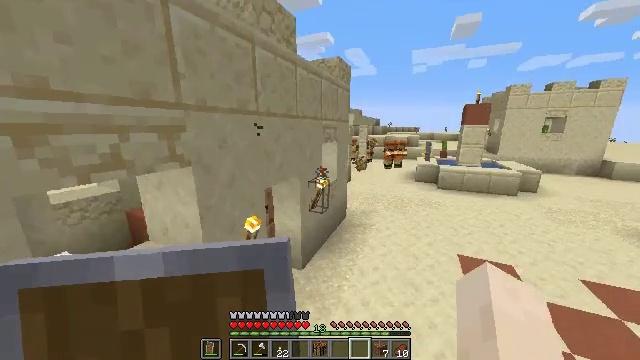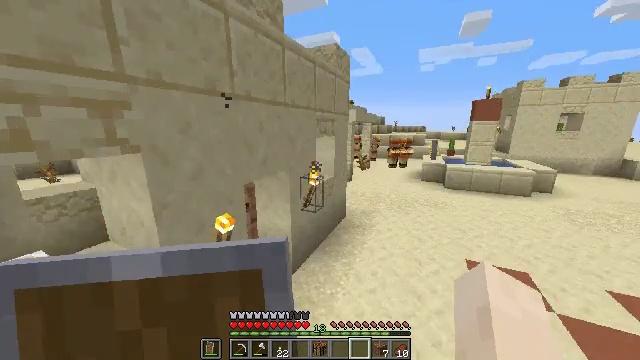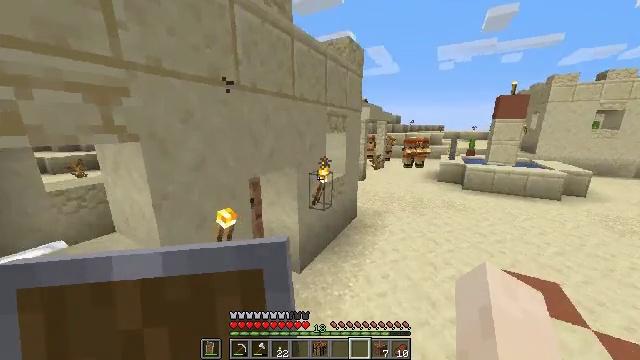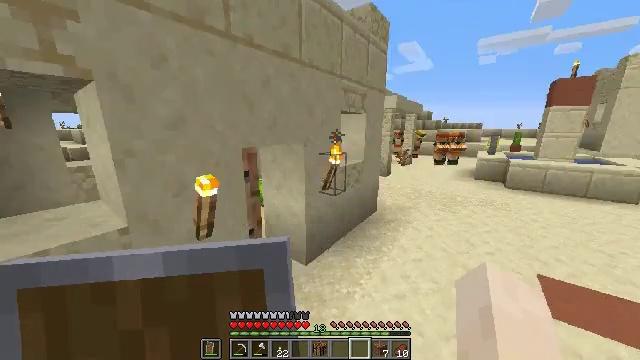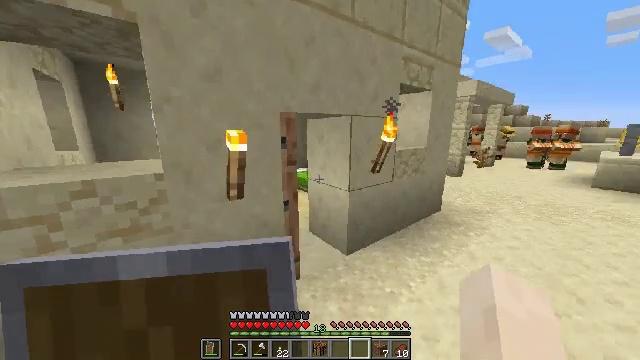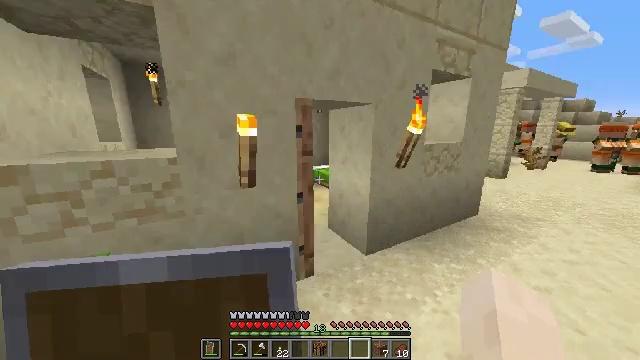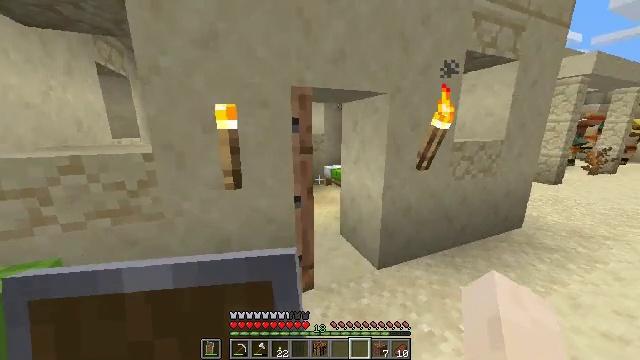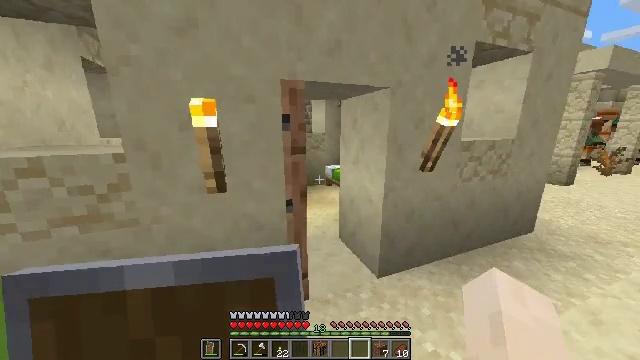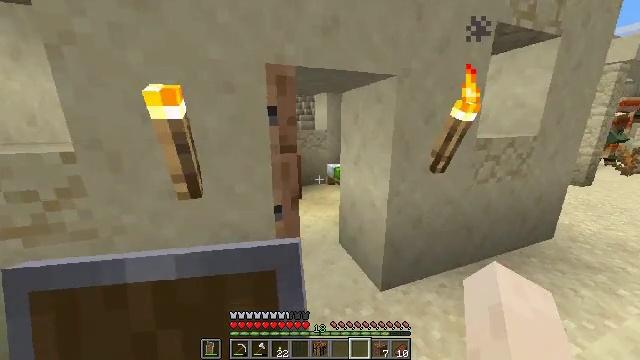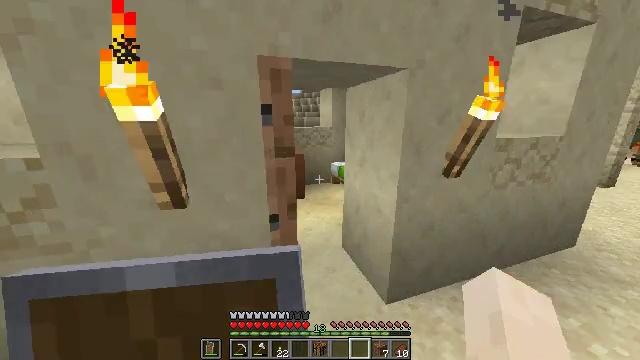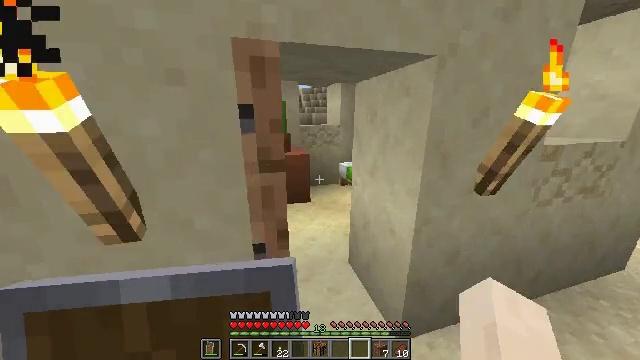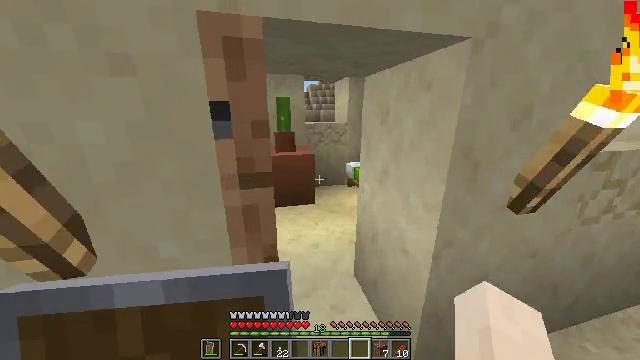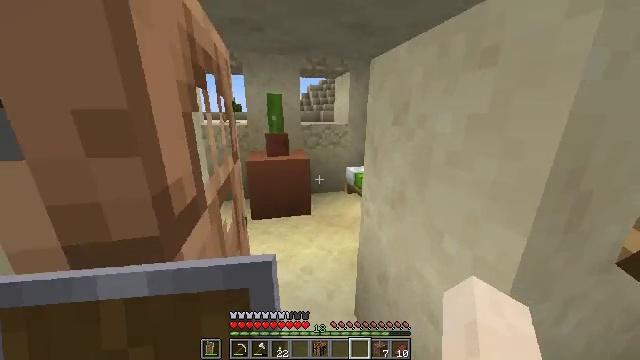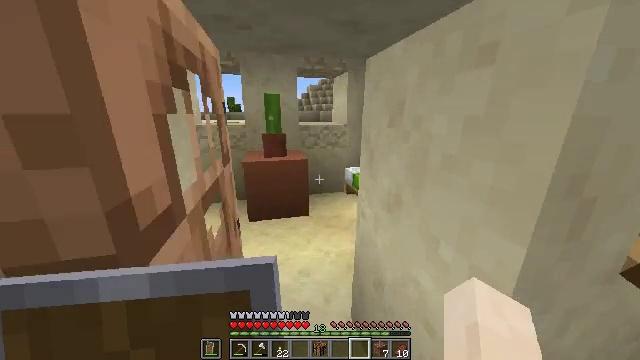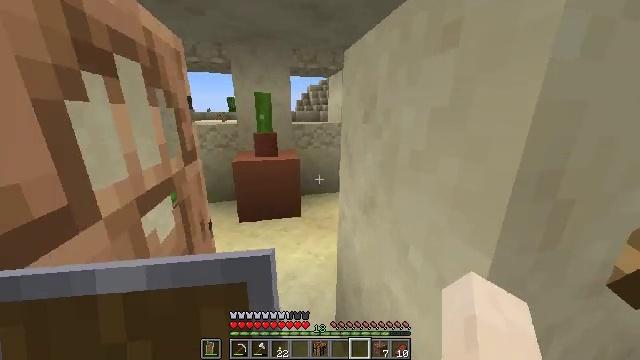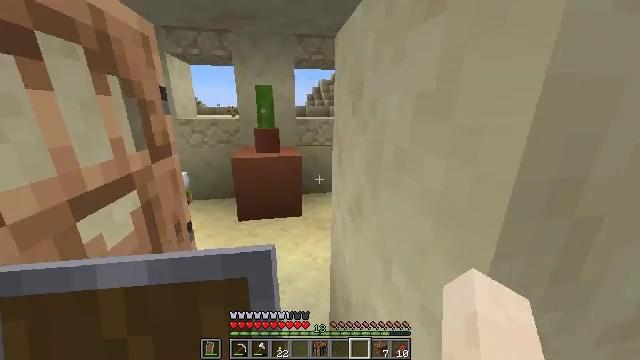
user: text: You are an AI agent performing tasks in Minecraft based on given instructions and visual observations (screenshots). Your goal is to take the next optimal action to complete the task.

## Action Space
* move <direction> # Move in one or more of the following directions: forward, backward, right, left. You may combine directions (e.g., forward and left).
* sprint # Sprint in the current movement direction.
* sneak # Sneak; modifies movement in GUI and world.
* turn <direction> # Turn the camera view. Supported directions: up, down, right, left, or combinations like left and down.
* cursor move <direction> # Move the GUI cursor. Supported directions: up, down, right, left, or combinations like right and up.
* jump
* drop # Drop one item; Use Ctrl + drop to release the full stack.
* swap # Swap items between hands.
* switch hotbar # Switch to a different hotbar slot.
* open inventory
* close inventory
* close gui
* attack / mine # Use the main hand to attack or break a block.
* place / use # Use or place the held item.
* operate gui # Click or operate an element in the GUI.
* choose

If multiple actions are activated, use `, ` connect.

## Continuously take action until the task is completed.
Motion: motion action
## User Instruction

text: Retrieve the lime bed from its current location.
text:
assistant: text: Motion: move forward, sprint, turn left
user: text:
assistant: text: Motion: move forward, sprint, turn left
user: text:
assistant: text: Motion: move forward, sprint, turn left
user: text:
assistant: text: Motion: move forward, sprint, turn left
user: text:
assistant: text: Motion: move forward, turn left
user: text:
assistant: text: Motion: move forward, turn left
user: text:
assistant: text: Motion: move forward
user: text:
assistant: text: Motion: move forward, turn left
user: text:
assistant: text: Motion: move forward, turn left
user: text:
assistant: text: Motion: move forward, turn left
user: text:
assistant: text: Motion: move forward, turn left
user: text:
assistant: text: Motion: move forward
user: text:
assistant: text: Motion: move forward and move right
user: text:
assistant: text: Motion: move forward and move right
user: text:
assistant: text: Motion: move forward and move right, turn left
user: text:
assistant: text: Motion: move forward and move right, turn left and down
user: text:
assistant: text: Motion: move forward and move right, turn left and down
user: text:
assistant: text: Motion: move forward, turn left and down
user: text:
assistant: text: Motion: move forward, turn left
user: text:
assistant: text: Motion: move forward
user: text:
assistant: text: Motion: move forward and move right
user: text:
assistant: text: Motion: move forward and move right, turn left
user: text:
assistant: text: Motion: move forward and move right, turn left
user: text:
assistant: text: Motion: move forward and move right, turn left
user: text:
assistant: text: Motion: move forward and move right, turn left
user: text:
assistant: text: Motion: move right, turn left
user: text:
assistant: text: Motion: move right, turn left
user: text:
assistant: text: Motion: move right, turn left
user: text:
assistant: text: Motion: turn left
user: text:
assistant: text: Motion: turn left